Question: I use Core Data to keep track of entries in a simple to do list. I use a simple UIAlertView with UITextField for the user to add new entries. The entries are saved using NSManagedObject, but the latest entry isn't added to the tableview, even after I run '[self.tableView reloadData];'
This GIF show how it works now:

Header file:
'''
#import <UIKit/UIKit.h>
@interface PakkelisteViewController : UITableViewController <UIAlertViewDelegate>
@end
'''
Implementation file:
'''
#import "PakkelisteViewController.h"
#import "AUFToDoItem.h"
@interface PakkelisteViewController ()
@property NSMutableArray *toDoItems;
-(IBAction)addNewToDoItem;
@end
@implementation PakkelisteViewController
- (id)initWithStyle:(UITableViewStyle)style
{
self = [super initWithStyle:style];
if (self) {
// Custom initialization
}
return self;
}
- (void)viewDidLoad
{
[super viewDidLoad];
// defaultTodos = [[NSMutableArray alloc] initWithObjects:@"Badetoy", @"Skrivesaker", @"Lommepenger", @"Godt humor", nil];
self.toDoItems = [[NSMutableArray alloc] init];
[self loadInitialData];
// Uncomment the following line to preserve selection between presentations.
// self.clearsSelectionOnViewWillAppear = NO;
// Uncomment the following line to display an Edit button in the navigation bar for this view controller.
// self.navigationItem.rightBarButtonItem = self.editButtonItem;
}
-(void)viewWillAppear:(BOOL)animated
{
// Fetch the devices from persistent data store
NSManagedObjectContext *managedObjectContext = [self managedObjectContext];
NSFetchRequest *fetchRequest = [[NSFetchRequest alloc] initWithEntityName:@"AUFToDoItem"];
self.toDoItems = [[managedObjectContext executeFetchRequest:fetchRequest error:nil] mutableCopy];
[self.tableView reloadData];
}
-(void)loadInitialData
{
}
-(IBAction)addNewToDoItem
{
UIAlertView *alertView = [[UIAlertView alloc] initWithTitle:@"Legg til ny" message:nil delegate:self cancelButtonTitle:@"Avbryt" otherButtonTitles:@"Legg til", nil];
[alertView setAlertViewStyle:UIAlertViewStylePlainTextInput];
[[alertView textFieldAtIndex:0] setPlaceholder:@"Rent undertoy"];
[[alertView textFieldAtIndex:0] setAutocapitalizationType:UITextAutocapitalizationTypeSentences];
[alertView show];
}
-(BOOL)alertViewShouldEnableFirstOtherButton:(UIAlertView *)alertView
{
NSString *inputText = [[alertView textFieldAtIndex:0] text];
if ([inputText length] > 0)
{
return YES;
}
else
{
return NO;
}
}
-(void)alertView:(UIAlertView *)alertView clickedButtonAtIndex:(NSInteger)buttonIndex
{
if (buttonIndex == 1)
{
NSManagedObjectContext *context = [self managedObjectContext];
// Create a new managed object
NSManagedObject *toDoItem = [NSEntityDescription insertNewObjectForEntityForName:@"AUFToDoItem" inManagedObjectContext:context];
[toDoItem setValue:[alertView textFieldAtIndex:0].text forKey:@"itemName"];
[toDoItem setValue:[NSDate date] forKey:@"creationDate"];
[toDoItem setValue:NO forKey:@"completed"];
NSError *error = nil;
// Save the object to persistent store
if (![context save:&error]) {
NSLog(@"Can't Save! %@ %@", error, [error localizedDescription]);
}
[self dismissViewControllerAnimated:YES completion:nil];
[self.tableView reloadRowsAtIndexPaths:[self.tableView indexPathsForVisibleRows] withRowAnimation:UITableViewRowAnimationFade];
// [self.tableView reloadData];
}
}
- (void)didReceiveMemoryWarning
{
[super didReceiveMemoryWarning];
// Dispose of any resources that can be recreated.
}
#pragma mark - Table view data source
- (NSInteger)numberOfSectionsInTableView:(UITableView *)tableView
{
// Return the number of sections.
return 1;
}
- (NSInteger)tableView:(UITableView *)tableView numberOfRowsInSection:(NSInteger)section
{
// Return the number of rows in the section.
return self.toDoItems.count;
}
- (UITableViewCell *)tableView:(UITableView *)tableView cellForRowAtIndexPath:(NSIndexPath *)indexPath
{
static NSString *cellIdentifier = @"Cell";
UITableViewCell *cell = [tableView dequeueReusableCellWithIdentifier:cellIdentifier];
if (cell == nil)
{
cell = [[UITableViewCell alloc] initWithStyle:UITableViewCellStyleDefault reuseIdentifier:cellIdentifier];
}
NSManagedObject *toDoItem = [self.toDoItems objectAtIndex:indexPath.row];
cell.textLabel.text = [toDoItem valueForKey:@"itemName"];
if ((BOOL)[toDoItem valueForKey:@"completed"] == YES)
{
cell.accessoryType = UITableViewCellAccessoryCheckmark;
}
else
{
cell.accessoryType = UITableViewCellAccessoryNone;
}
return cell;
}
-(void)tableView:(UITableView *)tableView didSelectRowAtIndexPath:(NSIndexPath *)indexPath
{
/*
[tableView deselectRowAtIndexPath:indexPath animated:NO];
AUFToDoItem *tappedItem = [self.toDoItems objectAtIndex:indexPath.row];
tappedItem.completed = !tappedItem.completed;
[tableView reloadRowsAtIndexPaths:@[indexPath] withRowAnimation:UITableViewRowAnimationNone];
*/
}
-(NSManagedObjectContext *)managedObjectContext {
NSManagedObjectContext *context = nil;
id delegate = [[UIApplication sharedApplication] delegate];
if ([delegate performSelector:@selector(managedObjectContext)]) {
context = [delegate managedObjectContext];
}
return context;
}
// Override to support conditional editing of the table view.
- (BOOL)tableView:(UITableView *)tableView canEditRowAtIndexPath:(NSIndexPath *)indexPath
{
// Return NO if you do not want the specified item to be editable.
return YES;
}
// Override to support editing the table view.
- (void)tableView:(UITableView *)tableView commitEditingStyle:(UITableViewCellEditingStyle)editingStyle forRowAtIndexPath:(NSIndexPath *)indexPath
{
NSManagedObjectContext *context = [self managedObjectContext];
if (editingStyle == UITableViewCellEditingStyleDelete) {
[context deleteObject:[self.toDoItems objectAtIndex:indexPath.row]];
NSError *error = nil;
if (![context save:&error])
{
NSLog(@"Can't delete! %@ %@", error, [error localizedDescription]);
return;
}
[self.toDoItems removeObjectAtIndex:indexPath.row];
[self.tableView deleteRowsAtIndexPaths:@[indexPath] withRowAnimation:UITableViewRowAnimationFade];
}
}
/*
// Override to support rearranging the table view.
- (void)tableView:(UITableView *)tableView moveRowAtIndexPath:(NSIndexPath *)fromIndexPath toIndexPath:(NSIndexPath *)toIndexPath
{
}
*/
/*
// Override to support conditional rearranging of the table view.
- (BOOL)tableView:(UITableView *)tableView canMoveRowAtIndexPath:(NSIndexPath *)indexPath
{
// Return NO if you do not want the item to be re-orderable.
return YES;
}
*/
/*
#pragma mark - Navigation
// In a storyboard-based application, you will often want to do a little preparation before navigation
- (void)prepareForSegue:(UIStoryboardSegue *)segue sender:(id)sender
{
// Get the new view controller using [segue destinationViewController].
// Pass the selected object to the new view controller.
}
*/
@end
'''
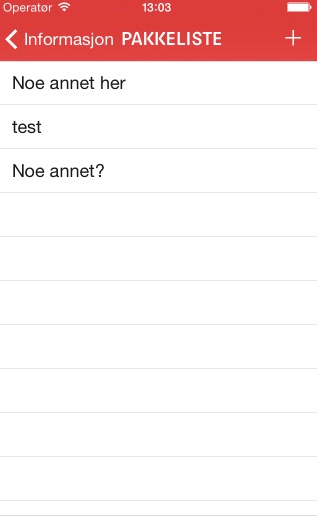
Answer: You need to add the new toDoItem to your array as well. Try this :
'''
// Create a new managed object
NSManagedObject *toDoItem = [NSEntityDescription insertNewObjectForEntityForName:@"AUFToDoItem" inManagedObjectContext:context];
[toDoItem setValue:[alertView textFieldAtIndex:0].text forKey:@"itemName"];
[toDoItem setValue:[NSDate date] forKey:@"creationDate"];
[toDoItem setValue:NO forKey:@"completed"];
[self.toDoItems addObject:toDoItem];
[self.tableView reloadData];
'''